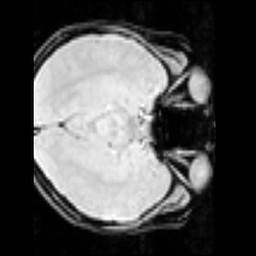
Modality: inplaneT1
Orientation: axial
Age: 19
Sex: female